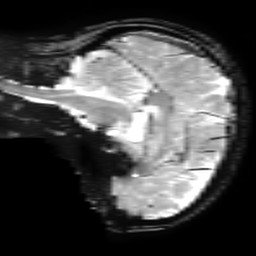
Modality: T2starw
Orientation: sagittal
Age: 34
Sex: female
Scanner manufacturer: ge
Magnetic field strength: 3 T
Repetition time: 0.65 s
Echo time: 0.02 s